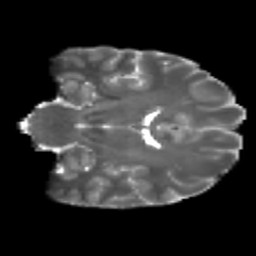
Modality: T2w
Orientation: coronal
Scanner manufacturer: siemens
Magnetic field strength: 3 T
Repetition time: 4.16 s
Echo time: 0.0806 s